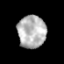
Tissue: prostate
Cell type: T cells
Senescence score: 0.3497
Nuclear area (px): 899
Mean DAPI intensity: 180.874